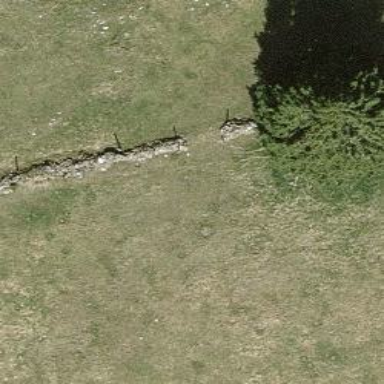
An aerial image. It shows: Dry stone wall barrier.